Question: I have two movieclips, one loads an image, I resize that mc and add it in a bigger movieclip which has to be resized too. My problem is that that the inner movieclip doesn't resize the way I want although I've tried many variants of the sequence of the commands. I've also taken into account something that I read that an empty mc resizes strangely but it didn't change anything.
that's the code:
'''
loader_mc.x=0;
loader_mc.y=0;
cont_mc.x=1440;
cont_mc.y=0;
trace(loader_mc.width,loader_mc.width);
var myLoader:Loader = new Loader();
myLoader.contentLoaderInfo.addEventListener(Event.COMPLETE, onLoaderReady);
var fileRequest:URLRequest = new URLRequest("0.jpg");
myLoader.load(fileRequest);
function onLoaderReady(e:Event) {
loader_mc.addChild(myLoader);
cont_mc.addChild(loader_mc);
loader_mc.height=707;
loader_mc.width=500;
cont_mc.height=1000;
cont_mc.width=1440;
}
'''

red mc is the outer one but the sizes of the inner are not right it should be about one third of the outer but it's about two thirds. same with the height.
All I want is to be able to resize them independenlty. with the outter beeing bigger than the inner
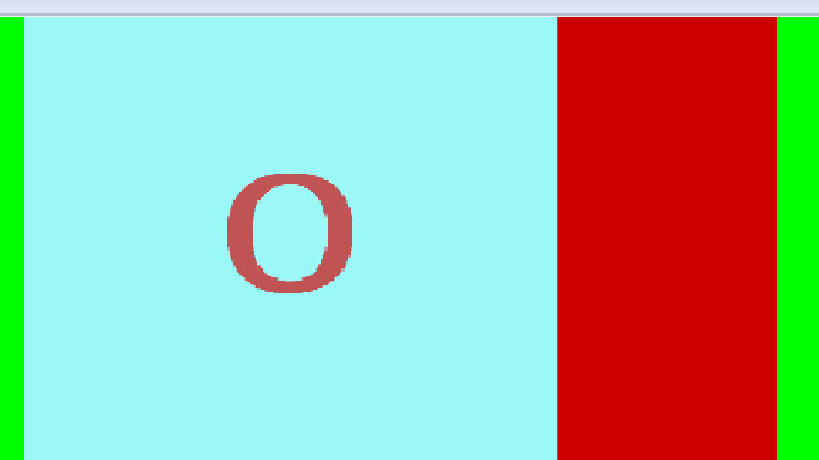
Answer: the answer is
'''
cont_mc.width = 1440;
// set this first
loader_mc.width = 500 * (1 / cont_mc.scaleX);
// loader_mc shows up at 500px on screen
loader_mc.y = ((cont_mc.height - loader_mc.height*cont_mc.scaleY )/2) * (1 / cont_mc.scaleY);
//center loader_mc inside cont_mc
'''